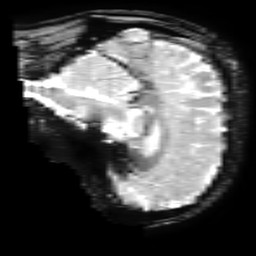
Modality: T2starw
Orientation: sagittal
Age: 22
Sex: male
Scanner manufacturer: ge
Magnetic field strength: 3 T
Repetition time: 0.65 s
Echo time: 0.02 s